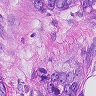
Metastatic tissue present: yes